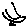
Label: bird